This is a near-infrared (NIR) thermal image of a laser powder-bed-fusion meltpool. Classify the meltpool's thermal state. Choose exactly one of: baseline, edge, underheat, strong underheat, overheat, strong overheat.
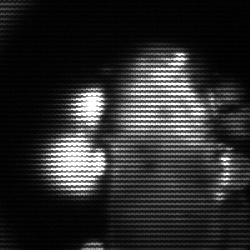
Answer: strong underheat